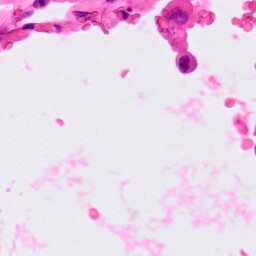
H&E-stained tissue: Lung